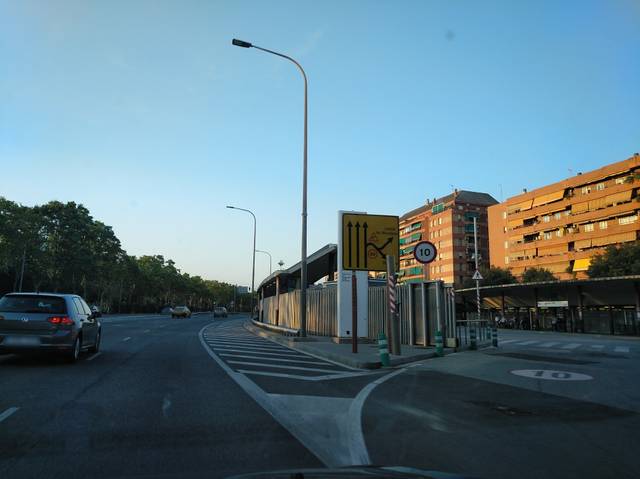
Region: Spain
Coordinates: 41.431, 2.183